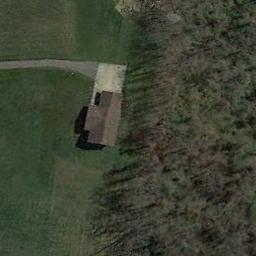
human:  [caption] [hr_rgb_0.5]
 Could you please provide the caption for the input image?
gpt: In a sparse residential area there is a house and many withered trees surrounded by grass .

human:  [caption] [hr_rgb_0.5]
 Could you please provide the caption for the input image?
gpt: Many trees are beside the sparse residential .

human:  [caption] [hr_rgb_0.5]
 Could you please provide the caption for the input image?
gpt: The sparse residential is on the grass next to some trees and a road .

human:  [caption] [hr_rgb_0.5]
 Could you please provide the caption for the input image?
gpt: There is a house with a black roof on the lawn .

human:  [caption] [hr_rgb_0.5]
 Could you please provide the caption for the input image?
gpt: A sparse residential area with many brown trees and a brown building .